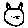
Label: cat